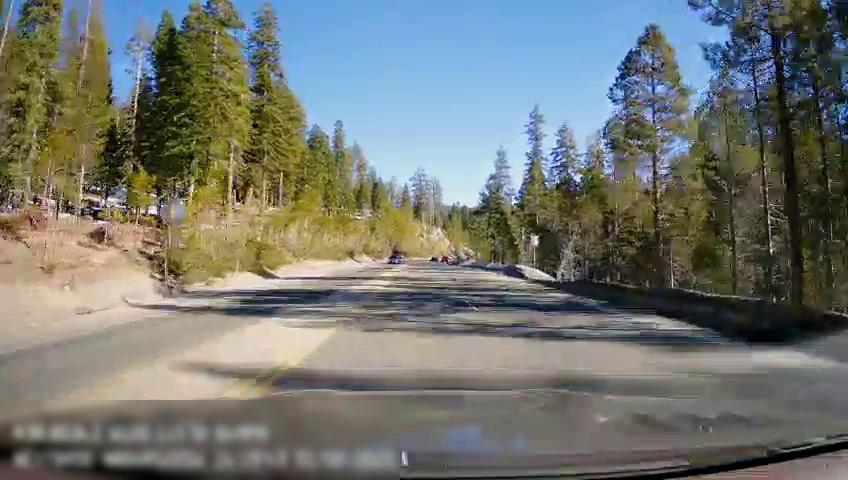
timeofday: Day
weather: Sunny
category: Drivable Space
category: Vehicles | Truck
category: Lanes | Current Lane
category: Lanes | Alternate Lane
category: Lanes | Current Lane